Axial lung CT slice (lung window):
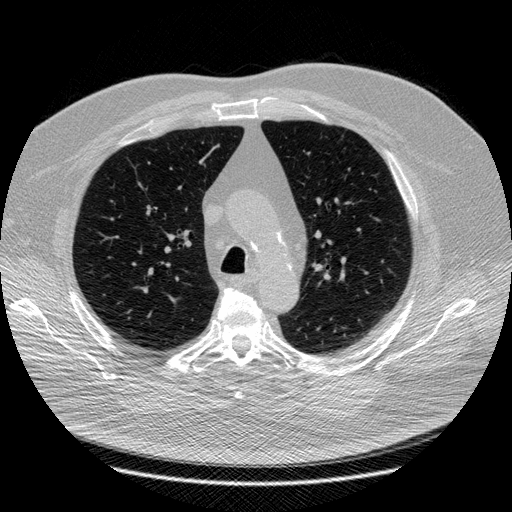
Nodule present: no